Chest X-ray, PA view. Patient: 30 years old, sex M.
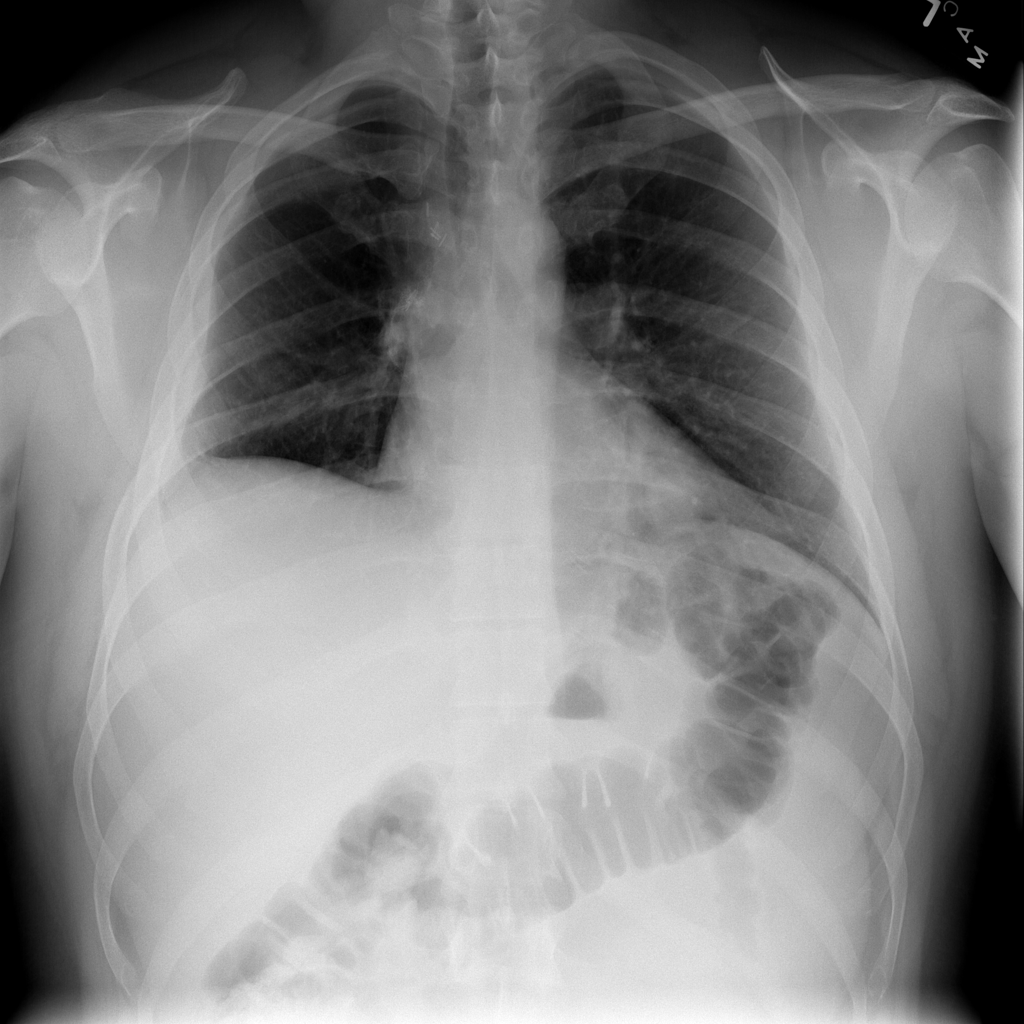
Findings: Fibrosis, Nodule, Pleural_Thickening